Interaction volume radius: 10 \u00c5
Interaction volume height: 10 \u00c5
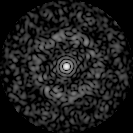
Disorder parameter: 0.8228